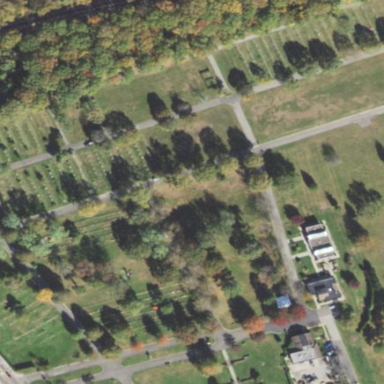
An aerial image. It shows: Cemetery.